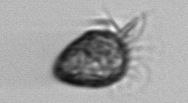
Label: Ciliophora